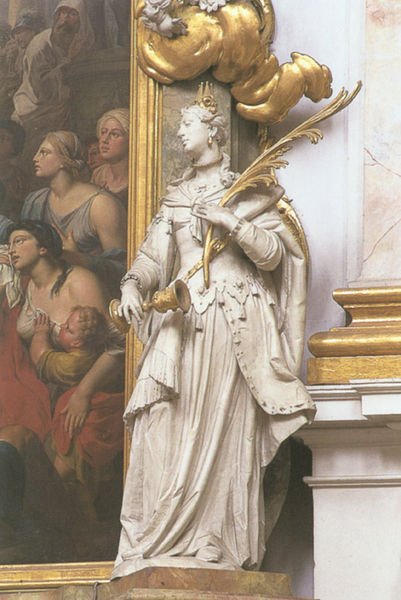
Titel: Hl. Barbara
Künstler: Johann Baptist Straub
Standort: Ettal, Klosterkirche (EU - D - Bayern)
Schlagwörter: gemälde, umhang, weiß, frauen, frau, holz, kleid, marmor, ohrring, säule, wolke, rock, barock, sockel, stein, bild, kirche, figur, gewand, gold, kelch, kind, blatt, pflanze, krone, engel, skulptur, palme, plastik, becher, zweig, allegorie, altar, palmzweig, armband, manierismus, königin, heilige, gips, plinte, altarfigur, märtyrerin